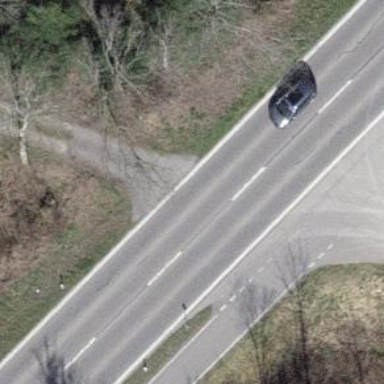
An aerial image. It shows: Primary road with asphalt surface.